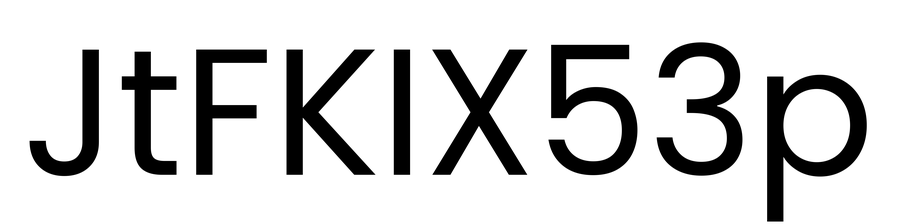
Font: Poppins-Regular